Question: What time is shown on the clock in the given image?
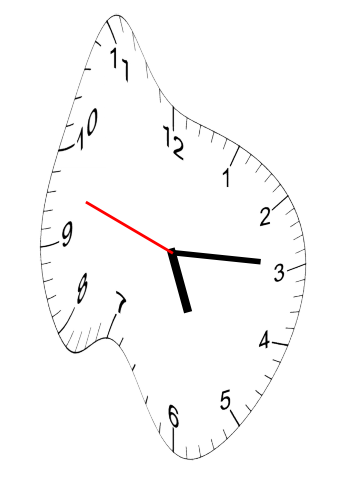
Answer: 05:14:48